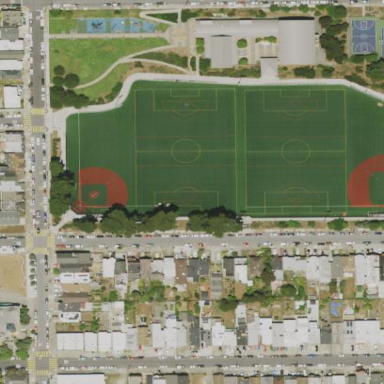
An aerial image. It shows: Soccer pitch designated for leisure and sports activities.